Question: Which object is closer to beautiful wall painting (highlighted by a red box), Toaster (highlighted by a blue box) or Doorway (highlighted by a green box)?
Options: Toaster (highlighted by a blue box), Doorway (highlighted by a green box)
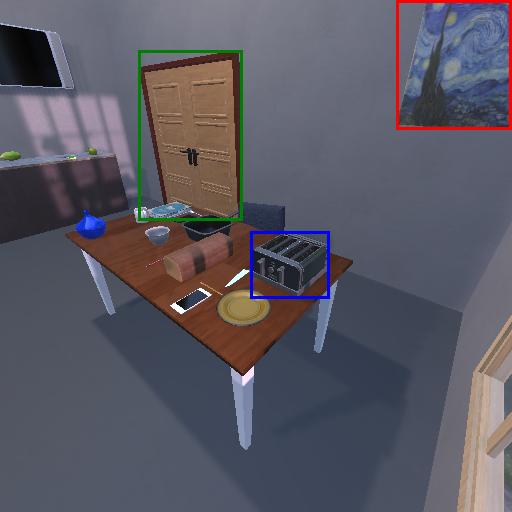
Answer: Toaster (highlighted by a blue box)